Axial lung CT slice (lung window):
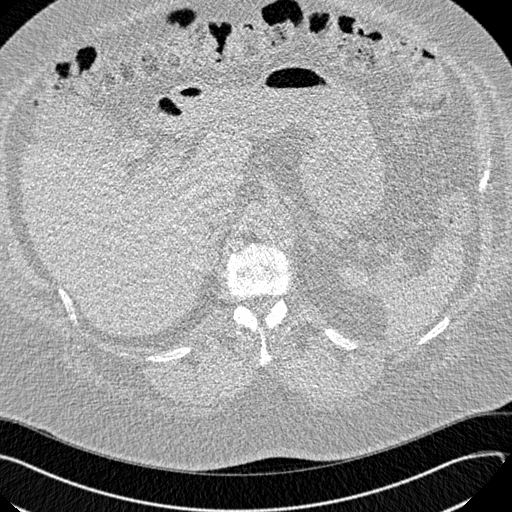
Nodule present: no